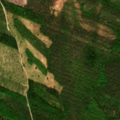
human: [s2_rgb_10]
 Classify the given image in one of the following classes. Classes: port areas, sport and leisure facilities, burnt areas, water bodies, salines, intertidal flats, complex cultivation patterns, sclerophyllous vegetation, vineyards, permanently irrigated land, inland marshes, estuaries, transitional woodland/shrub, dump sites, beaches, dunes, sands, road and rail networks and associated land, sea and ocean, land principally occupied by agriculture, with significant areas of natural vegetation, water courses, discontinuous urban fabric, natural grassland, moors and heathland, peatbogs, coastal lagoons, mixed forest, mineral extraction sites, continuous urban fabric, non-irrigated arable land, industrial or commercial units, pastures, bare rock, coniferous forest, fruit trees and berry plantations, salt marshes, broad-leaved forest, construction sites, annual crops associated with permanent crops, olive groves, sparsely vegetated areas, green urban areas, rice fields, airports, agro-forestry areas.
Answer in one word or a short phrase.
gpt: mixed forest, transitional woodland/shrub